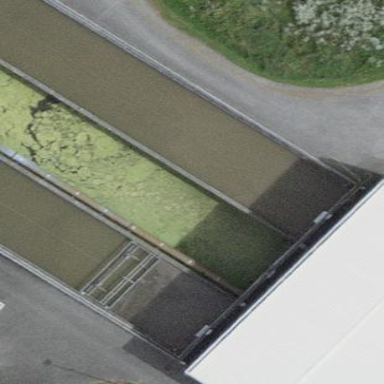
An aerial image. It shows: Body of wastewater.